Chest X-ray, PA view. Patient: 11 years old, sex F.
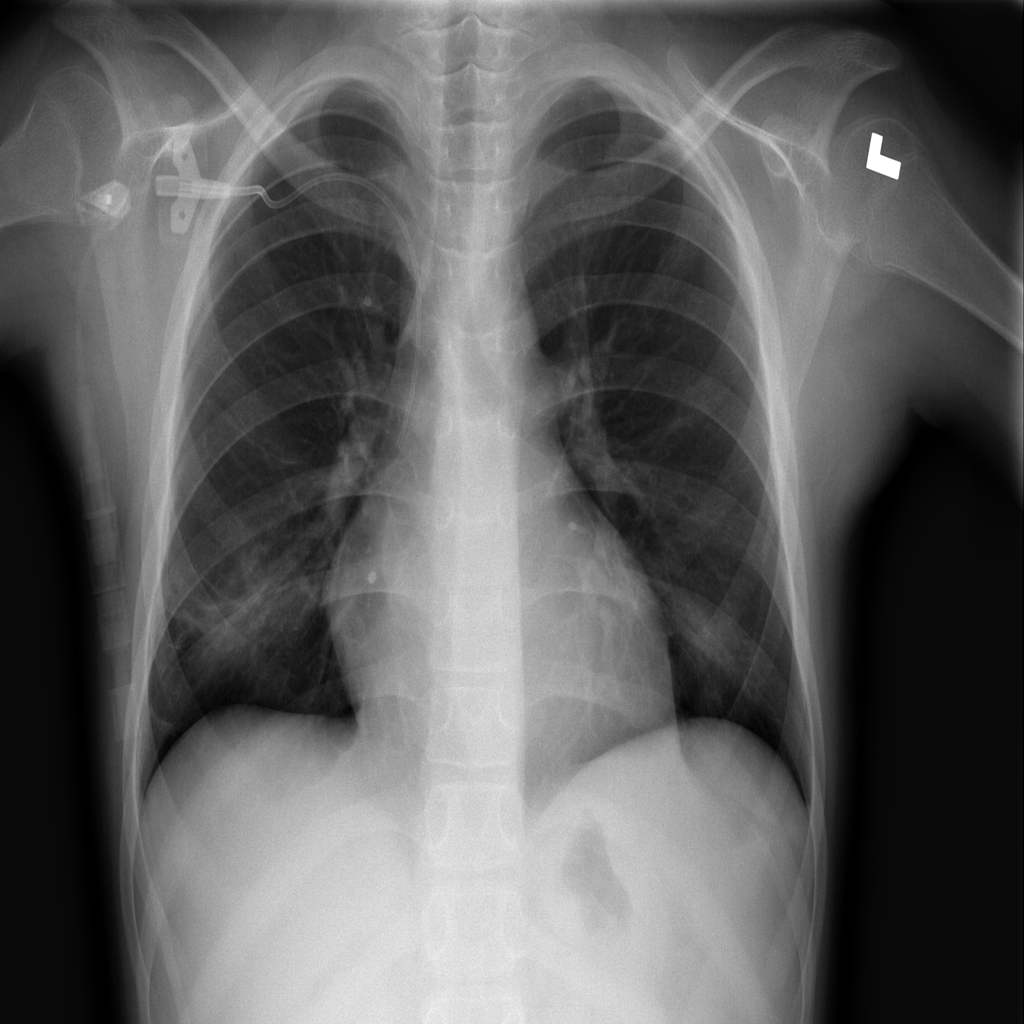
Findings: Atelectasis, Cardiomegaly, Infiltration